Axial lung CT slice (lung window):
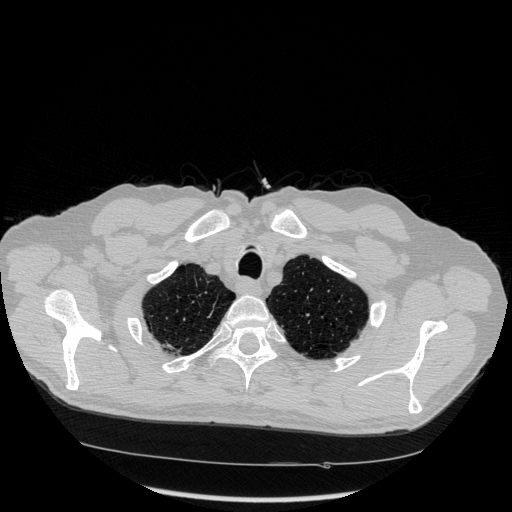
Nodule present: no